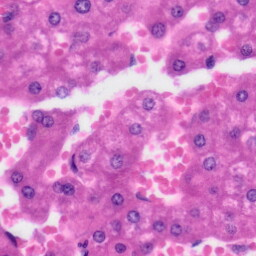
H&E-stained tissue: Liver